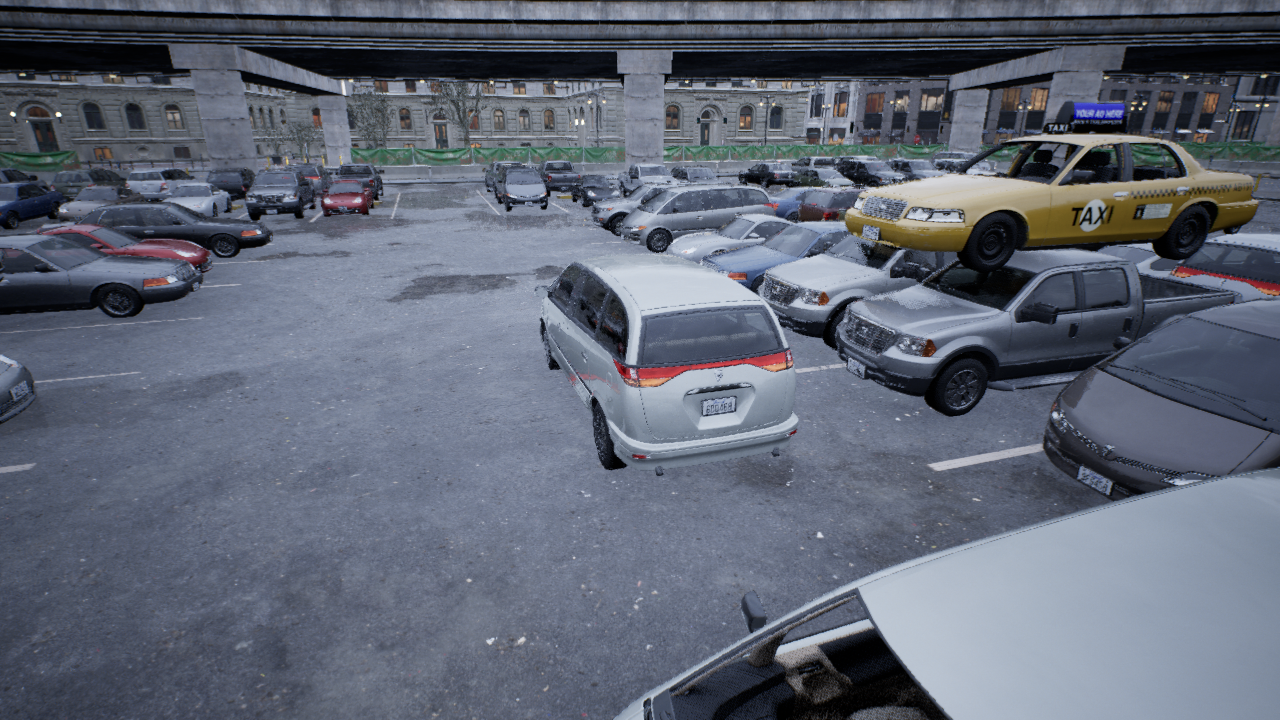
Venue: arterial
Lighting: overcast
Vehicle rig: minivan